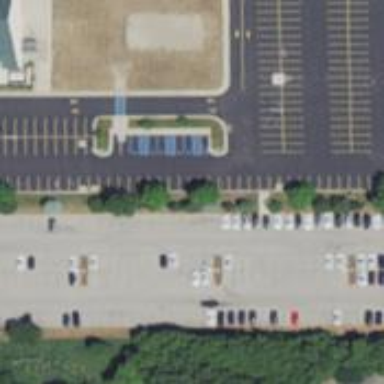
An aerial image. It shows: Parking space is available.